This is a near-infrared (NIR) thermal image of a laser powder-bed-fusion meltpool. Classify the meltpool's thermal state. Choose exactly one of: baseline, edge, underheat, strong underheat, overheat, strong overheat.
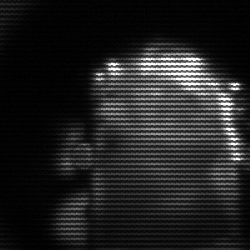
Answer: baseline